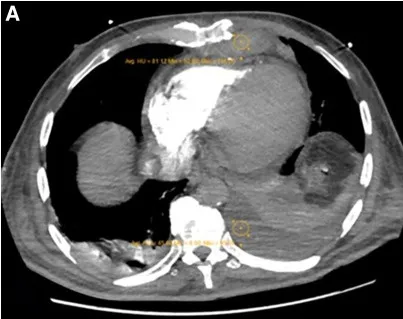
(A) Post-contrast axial CT scan image during pulmonary arterial phase, which shows high soft tissue density lesion in the anterior mediastinum with hounsfiled unit (HU) consistent with clotted blood (HU = 81). Also note the presence of mild left-sided bloody pleural effusion (HU = 45), associated with the underlying collapse of the posterior basal segment of the left lower lobe and a lesser degree of segmental atelectasis of the posterior basal segment of the right lower lobe, all secondary to recent CABG operation.
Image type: radiology (ct)